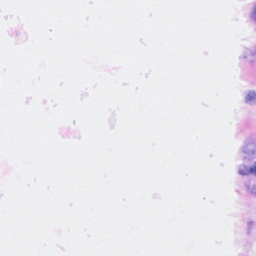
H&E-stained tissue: Breast